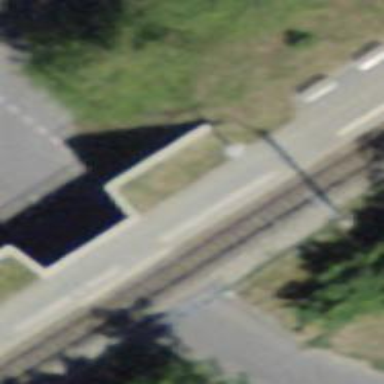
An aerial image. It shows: Platform at railway halt for public transport.